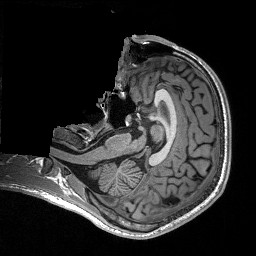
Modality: T1w
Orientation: axial
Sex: male
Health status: healthy
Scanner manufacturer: siemens
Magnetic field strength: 3 T
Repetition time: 3.2 s